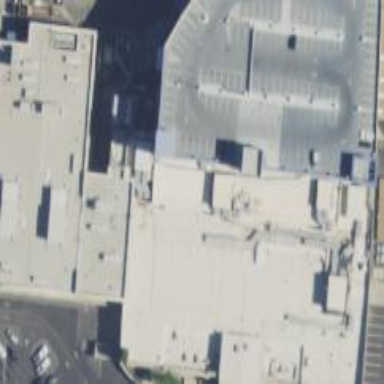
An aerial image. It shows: Casino building.